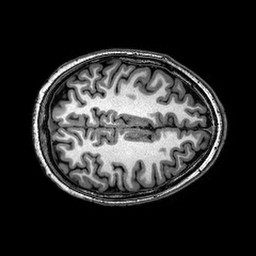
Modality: T1w
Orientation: axial
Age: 24
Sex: male